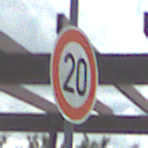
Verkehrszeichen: Geschwindigkeit20
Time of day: Midday
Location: Outdoor (Nature)
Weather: PartlyCloudy
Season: NotSpecified
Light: Natural